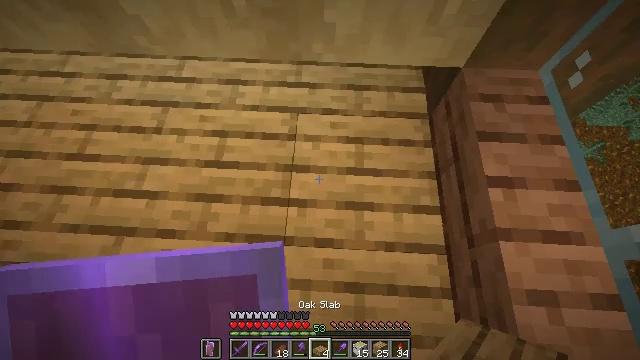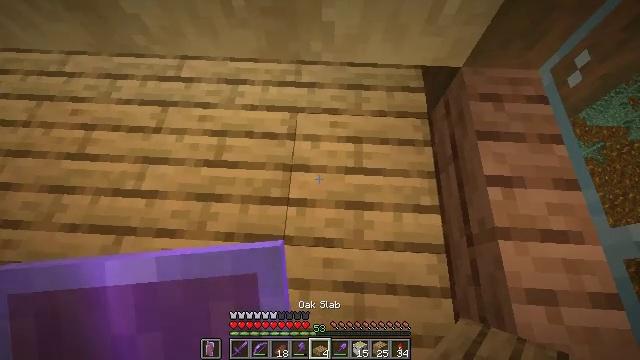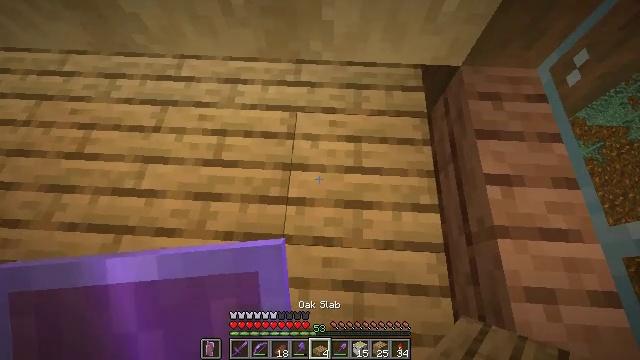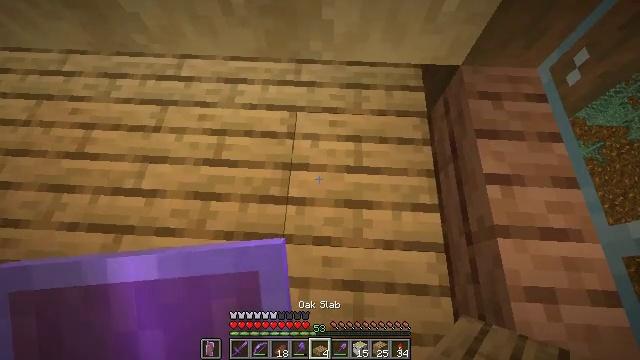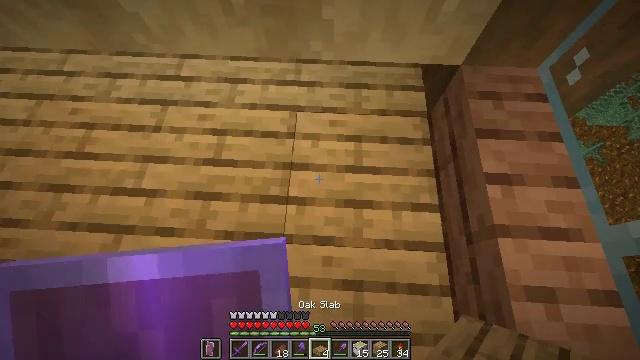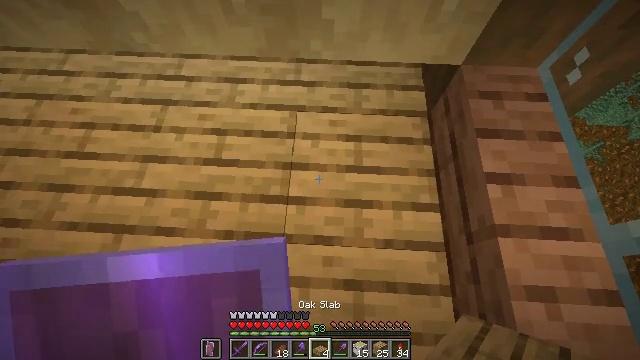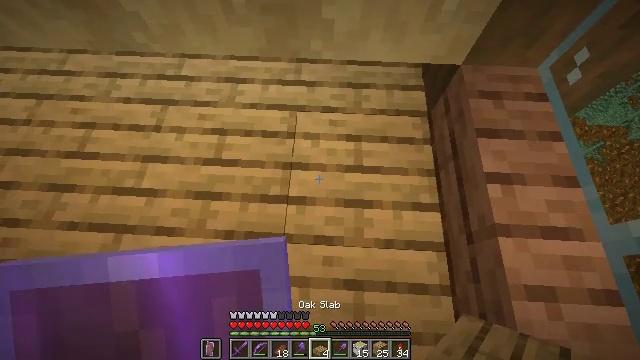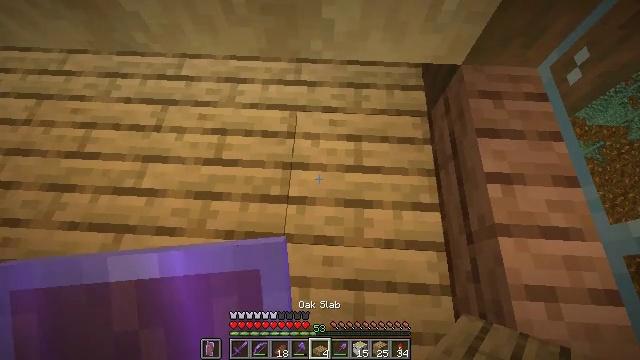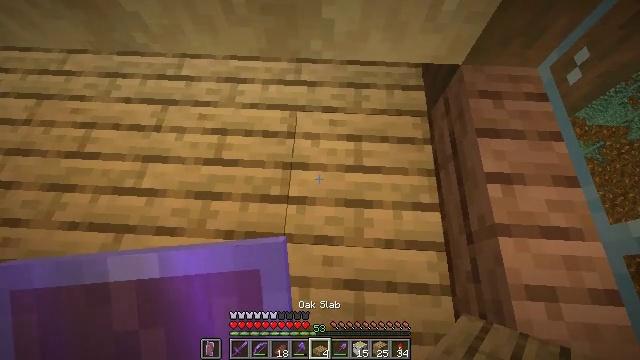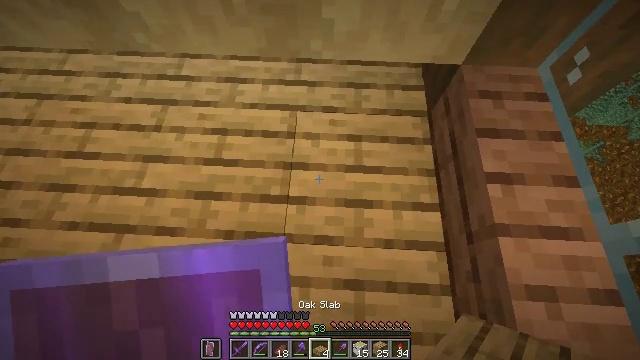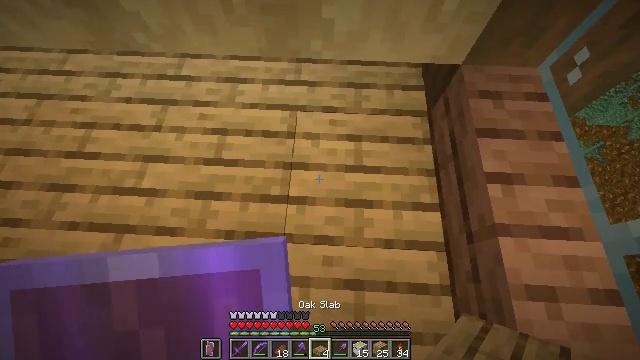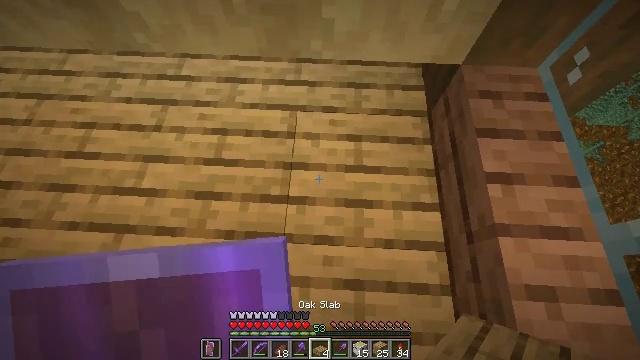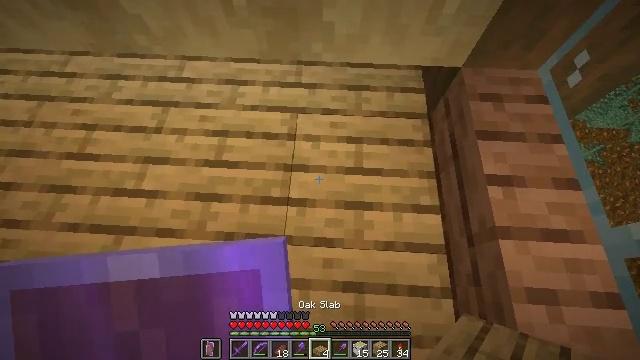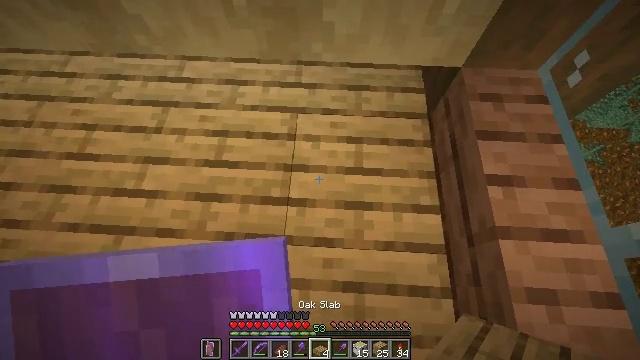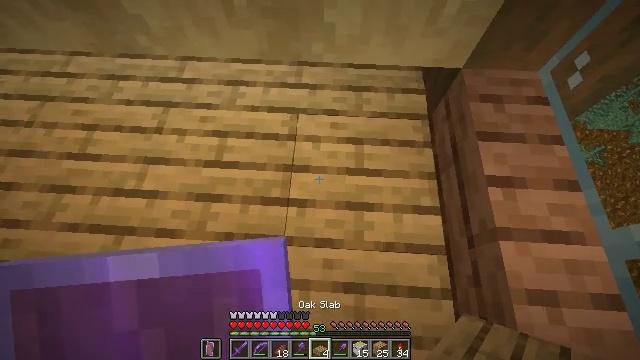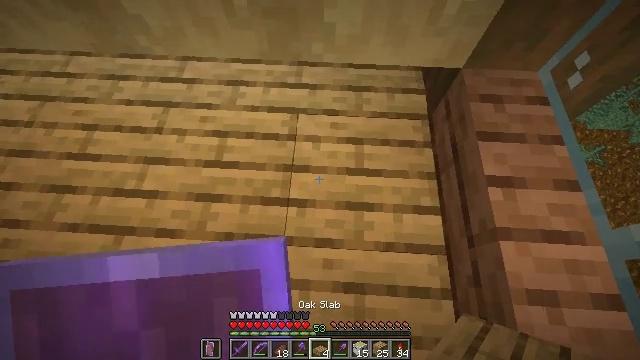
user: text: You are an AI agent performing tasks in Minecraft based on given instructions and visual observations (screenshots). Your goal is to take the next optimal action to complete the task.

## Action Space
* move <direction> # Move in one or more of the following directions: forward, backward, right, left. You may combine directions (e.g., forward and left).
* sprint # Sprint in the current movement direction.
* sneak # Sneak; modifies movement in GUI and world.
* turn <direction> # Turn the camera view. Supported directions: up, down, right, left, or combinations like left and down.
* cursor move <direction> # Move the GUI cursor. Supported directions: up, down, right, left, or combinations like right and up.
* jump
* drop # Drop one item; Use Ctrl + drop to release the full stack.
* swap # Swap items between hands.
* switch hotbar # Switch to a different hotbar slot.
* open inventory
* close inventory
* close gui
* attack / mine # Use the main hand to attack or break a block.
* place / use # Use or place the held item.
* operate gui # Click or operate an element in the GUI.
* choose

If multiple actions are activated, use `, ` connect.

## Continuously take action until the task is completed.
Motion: motion action
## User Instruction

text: Mine the oak slab from the floor.
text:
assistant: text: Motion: no_op
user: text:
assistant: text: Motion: no_op
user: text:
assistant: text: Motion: no_op
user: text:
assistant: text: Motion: no_op
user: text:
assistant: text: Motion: no_op
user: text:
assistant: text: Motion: no_op
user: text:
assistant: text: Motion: no_op
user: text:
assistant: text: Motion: no_op
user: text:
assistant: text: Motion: no_op
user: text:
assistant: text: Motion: no_op
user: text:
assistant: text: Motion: no_op
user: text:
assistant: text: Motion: no_op
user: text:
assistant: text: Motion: no_op
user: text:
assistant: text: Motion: no_op
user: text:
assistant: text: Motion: no_op
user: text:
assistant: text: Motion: open inventory
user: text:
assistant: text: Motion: open inventory
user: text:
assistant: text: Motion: open inventory
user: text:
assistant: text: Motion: turn right
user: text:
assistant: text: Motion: turn right and down
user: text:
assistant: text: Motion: turn right and down
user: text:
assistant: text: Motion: turn right
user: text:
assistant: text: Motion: no_op
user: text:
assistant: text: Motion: no_op
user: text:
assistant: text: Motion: no_op
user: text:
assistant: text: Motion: no_op
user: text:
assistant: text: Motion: no_op
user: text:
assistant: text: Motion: turn left
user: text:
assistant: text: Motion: turn left and down
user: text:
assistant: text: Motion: no_op